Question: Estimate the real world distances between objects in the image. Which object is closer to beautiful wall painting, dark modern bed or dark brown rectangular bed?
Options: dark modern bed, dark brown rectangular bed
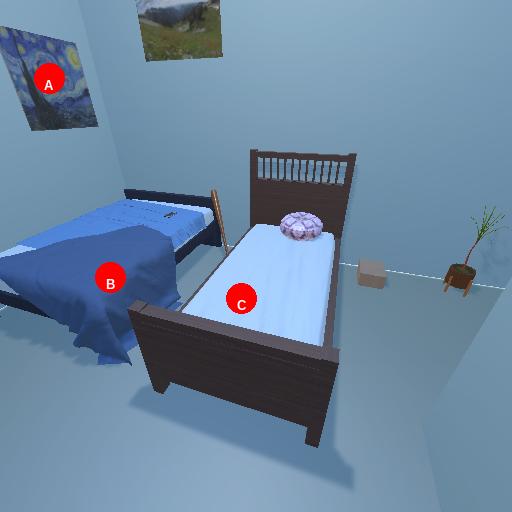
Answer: dark modern bed